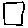
Label: square